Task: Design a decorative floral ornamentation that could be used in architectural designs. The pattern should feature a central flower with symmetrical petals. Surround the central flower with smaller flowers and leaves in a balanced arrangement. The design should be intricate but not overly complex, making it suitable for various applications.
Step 113:
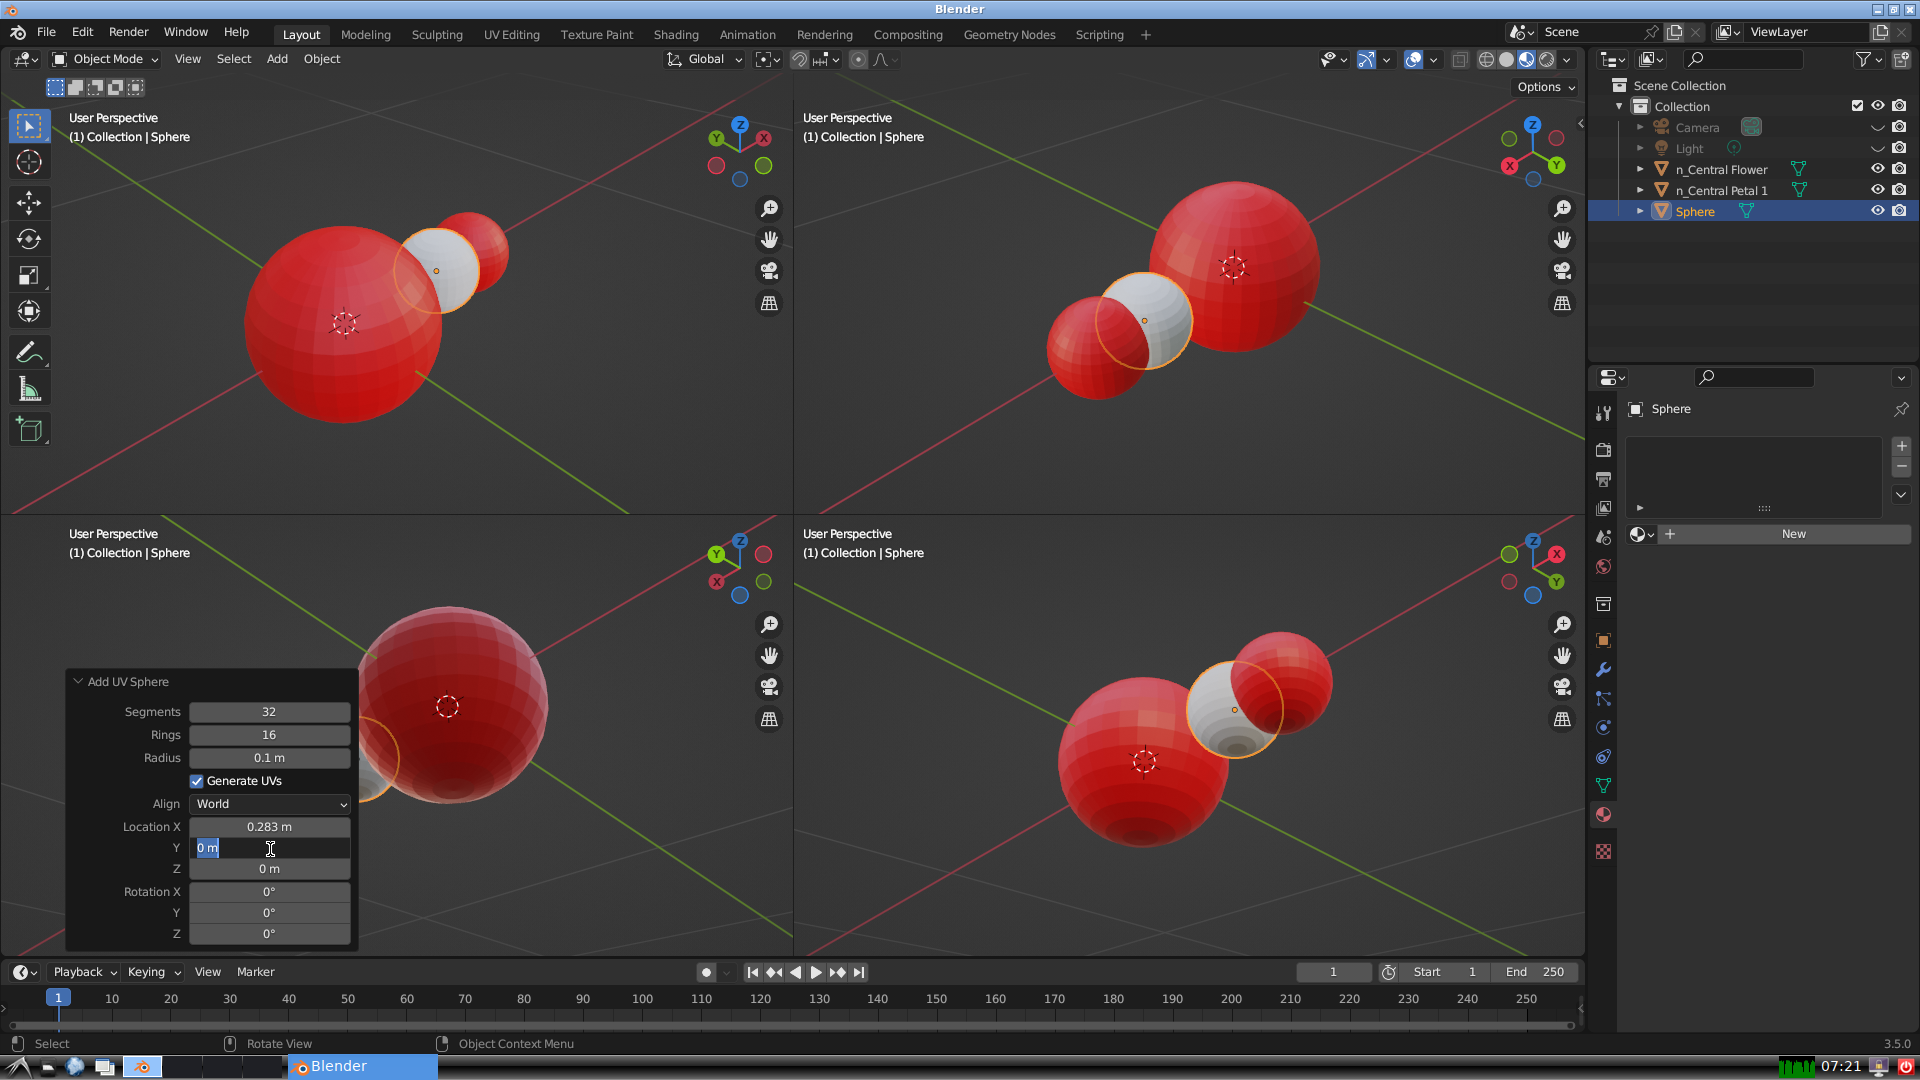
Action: input_text: 0.28284271247461906